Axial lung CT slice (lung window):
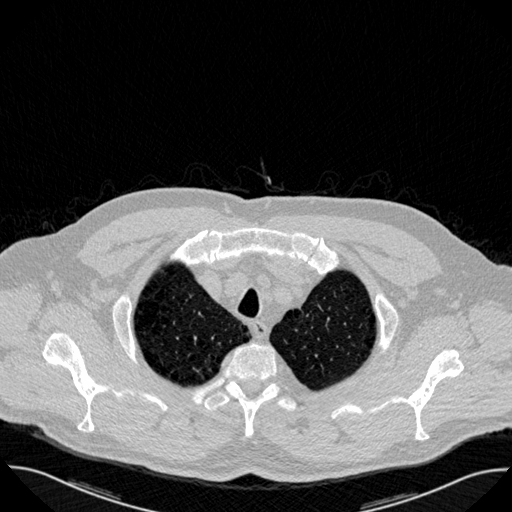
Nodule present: no